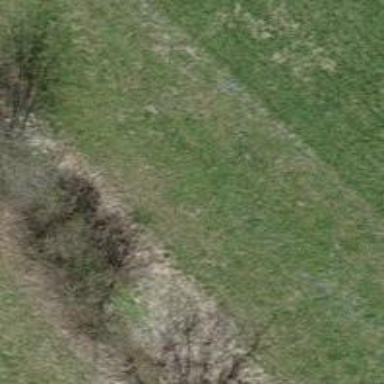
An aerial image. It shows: Ditch in the surroundings.